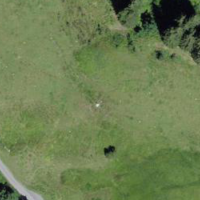
EUNIS habitat code: 23
Species observed at this site:
Tachybaptus ruficollis
Corvus corone
Fulica atra
Phoenicurus ochruros
Fringilla coelebs
Corvus corax
Carduelis carduelis
Spinus spinus
Turdus merula